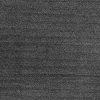
Atmospheric dust classification: dusty